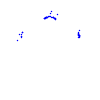
Particle: pion